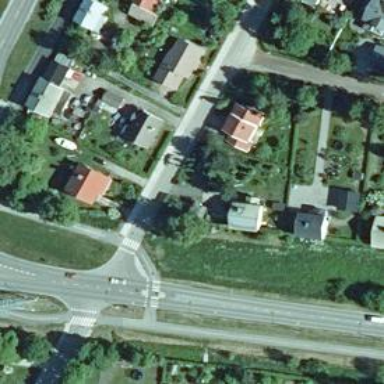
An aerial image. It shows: Uncontrolled crossing on the road.